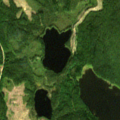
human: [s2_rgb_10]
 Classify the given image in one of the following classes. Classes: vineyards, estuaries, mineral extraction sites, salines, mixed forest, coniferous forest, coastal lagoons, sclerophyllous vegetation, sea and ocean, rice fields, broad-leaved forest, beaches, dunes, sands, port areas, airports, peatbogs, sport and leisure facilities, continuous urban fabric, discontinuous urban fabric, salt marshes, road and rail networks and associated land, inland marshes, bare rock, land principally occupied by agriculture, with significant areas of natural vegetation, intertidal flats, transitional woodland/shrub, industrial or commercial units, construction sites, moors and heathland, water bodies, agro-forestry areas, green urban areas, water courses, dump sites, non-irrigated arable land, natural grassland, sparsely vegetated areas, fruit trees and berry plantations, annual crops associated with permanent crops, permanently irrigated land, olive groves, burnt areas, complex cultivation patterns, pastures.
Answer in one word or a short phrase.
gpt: coniferous forest, mixed forest, water bodies